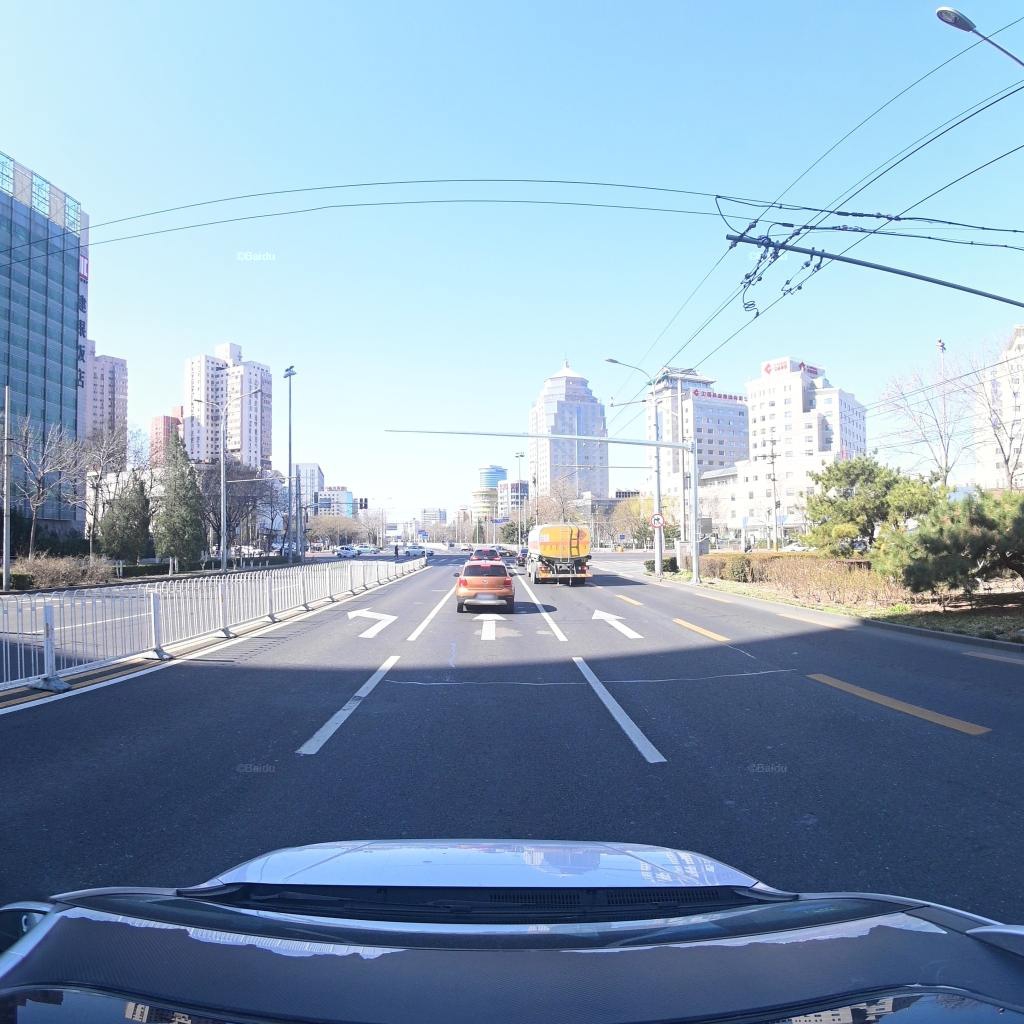
Region: Fengtai
Road damage annotations: longitudinal patch, transverse patch, longitudinal patch